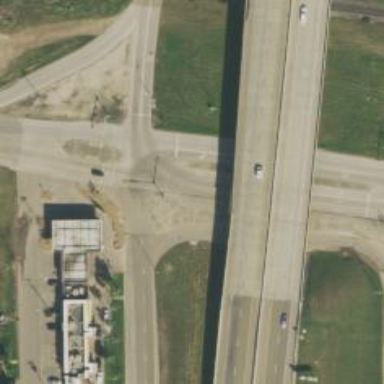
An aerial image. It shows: Tertiary link road leading to turnaround junction.